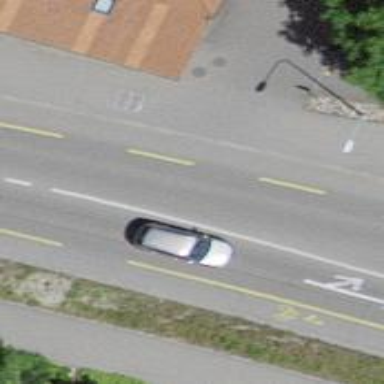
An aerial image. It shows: Primary highway with asphalt surface. There is sidewalk on the left and cycle lane on both sides.